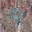
Label: 9